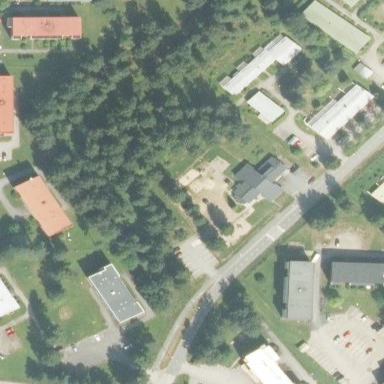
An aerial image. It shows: Kindergarten.